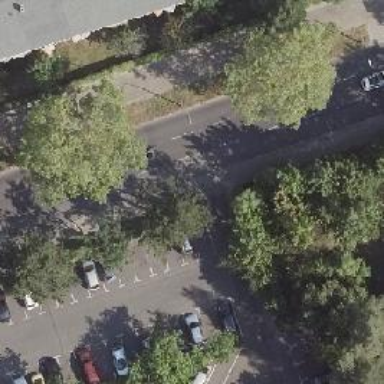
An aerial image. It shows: Road serving as parking aisle.